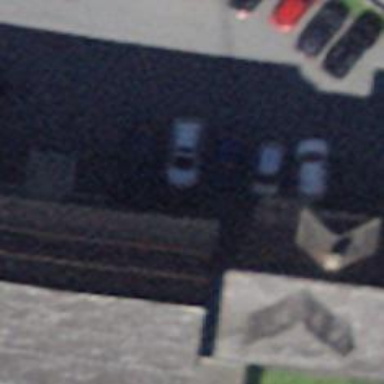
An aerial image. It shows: Charging station.